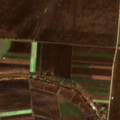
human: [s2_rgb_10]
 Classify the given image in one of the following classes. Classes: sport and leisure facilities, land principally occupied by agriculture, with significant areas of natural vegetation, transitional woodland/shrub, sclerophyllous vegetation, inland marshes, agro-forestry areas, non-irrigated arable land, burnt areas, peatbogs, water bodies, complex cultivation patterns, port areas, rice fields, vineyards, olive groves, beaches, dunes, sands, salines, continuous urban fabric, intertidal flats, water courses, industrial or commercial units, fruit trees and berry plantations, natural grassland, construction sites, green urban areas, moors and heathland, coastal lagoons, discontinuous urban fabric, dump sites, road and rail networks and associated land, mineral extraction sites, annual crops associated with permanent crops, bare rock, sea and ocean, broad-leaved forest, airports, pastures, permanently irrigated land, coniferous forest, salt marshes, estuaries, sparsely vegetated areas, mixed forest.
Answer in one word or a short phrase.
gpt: industrial or commercial units, non-irrigated arable land, inland marshes